Aerial crown-view tile of a tropical tree (Barro Colorado Island, Panama), acquired 20250616:
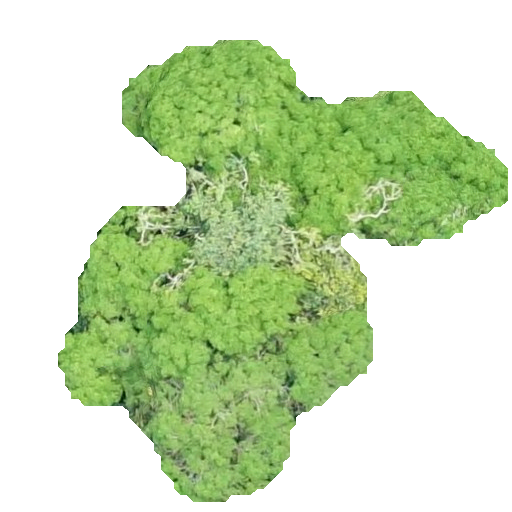
Species: Handroanthus guayacan
GBIF accepted scientific name: Handroanthus guayacan
Crown area: 164.088 m²